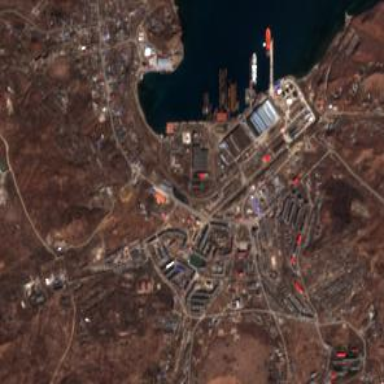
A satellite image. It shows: Industrial area designated as shipyard.